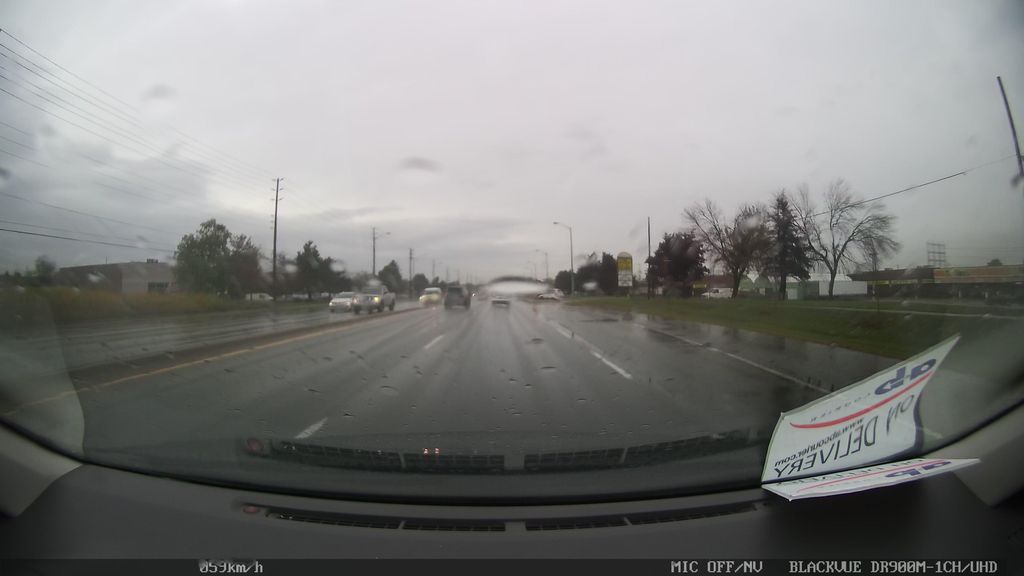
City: toronto